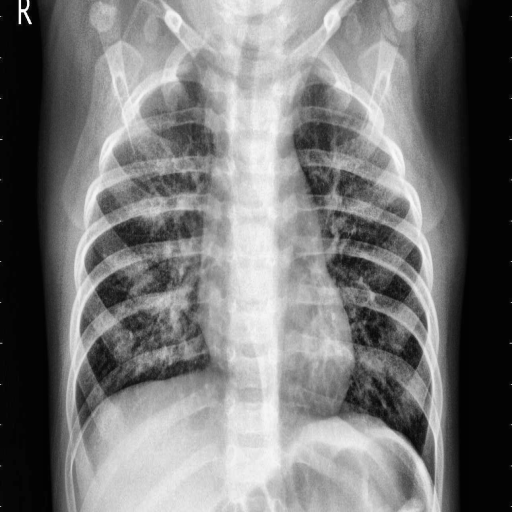
Finding: PNEUMONIA